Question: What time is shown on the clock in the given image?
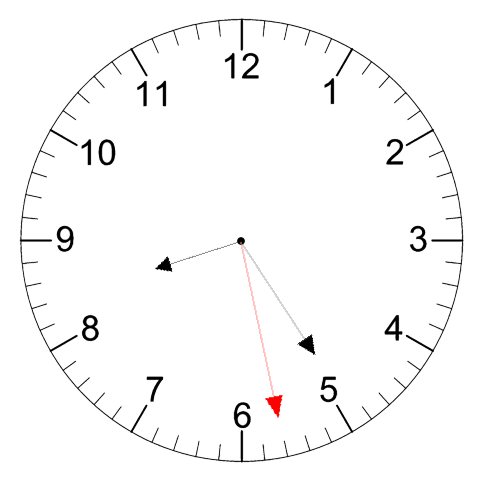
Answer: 08:24:28